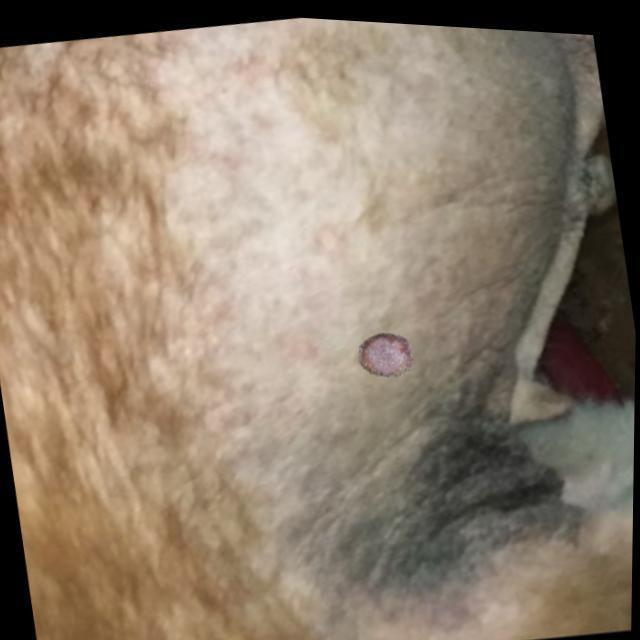
Canine ringworm (Dermatophytosis) — fungal infection caused by Microsporum or Trichophyton. Presents with circular alopecia, scaling, crusting, and broken hairs.